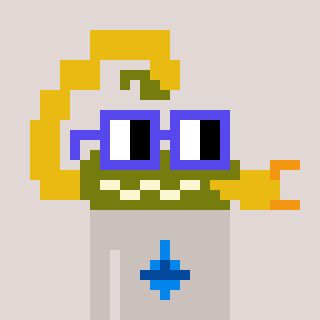
a pixel art character with square blue glasses, a scorpion-shaped head and a foggrey-colored body on a warm background